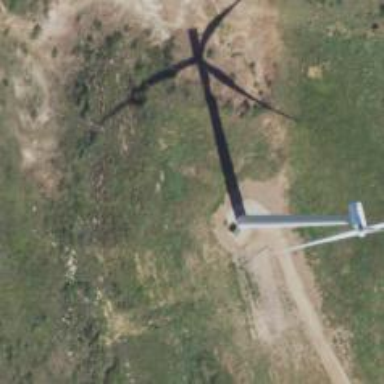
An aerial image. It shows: Wind generator with horizontal axis. The generator is wind turbine.